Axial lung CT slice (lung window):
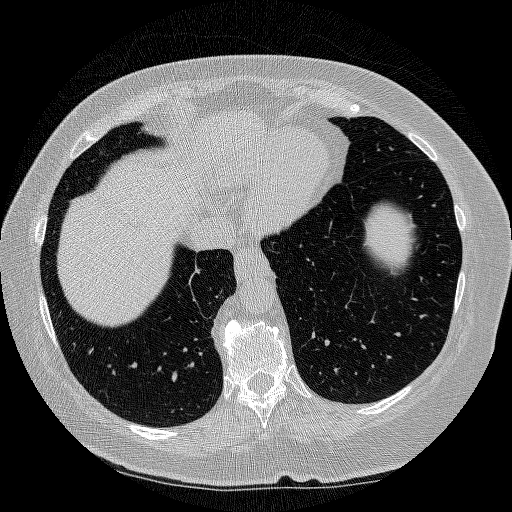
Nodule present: no